Aerial crown-view tile of a tropical tree (Barro Colorado Island, Panama), acquired 20250124:
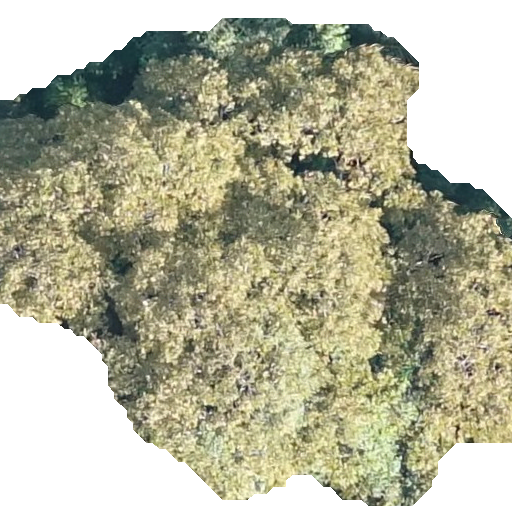
Species: Dipteryx oleifera
GBIF accepted scientific name: Dipteryx oleifera
Crown area: 308.048 m²